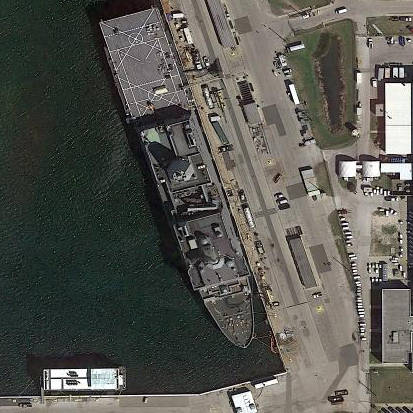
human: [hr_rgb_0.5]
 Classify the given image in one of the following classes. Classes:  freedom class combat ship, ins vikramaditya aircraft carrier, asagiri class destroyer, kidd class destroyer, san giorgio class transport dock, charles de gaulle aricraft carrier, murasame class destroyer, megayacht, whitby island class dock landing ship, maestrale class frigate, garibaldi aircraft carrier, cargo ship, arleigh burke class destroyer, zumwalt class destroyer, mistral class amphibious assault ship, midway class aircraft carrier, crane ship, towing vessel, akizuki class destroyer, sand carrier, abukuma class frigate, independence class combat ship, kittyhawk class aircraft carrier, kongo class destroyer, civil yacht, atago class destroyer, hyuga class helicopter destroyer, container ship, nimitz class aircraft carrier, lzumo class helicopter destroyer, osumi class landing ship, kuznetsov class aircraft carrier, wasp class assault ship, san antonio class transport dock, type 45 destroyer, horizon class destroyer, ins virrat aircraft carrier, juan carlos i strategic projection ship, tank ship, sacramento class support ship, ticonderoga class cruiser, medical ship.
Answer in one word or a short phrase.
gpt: San Antonio class transport dock